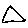
Label: triangle